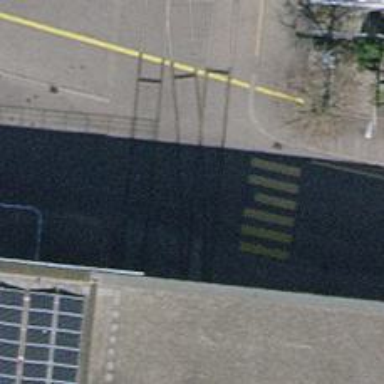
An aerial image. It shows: Railway level crossing.